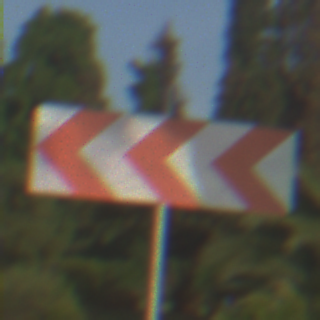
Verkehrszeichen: RichtungstafelnInKurvenGrossRechts
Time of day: SunriseSunset
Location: Outdoor (Suburban)
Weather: PartlyCloudy
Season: NotSpecified
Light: Natural